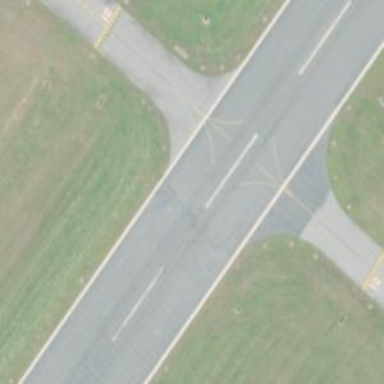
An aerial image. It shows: View of taxiway at the airport.